Interaction volume radius: 5 \u00c5
Interaction volume height: 20 \u00c5
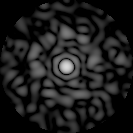
Disorder parameter: 0.8524